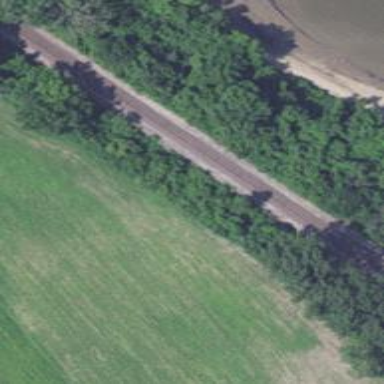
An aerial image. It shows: Railway track.